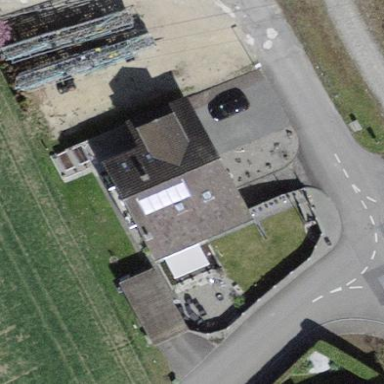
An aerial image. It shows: Building with tile roof.